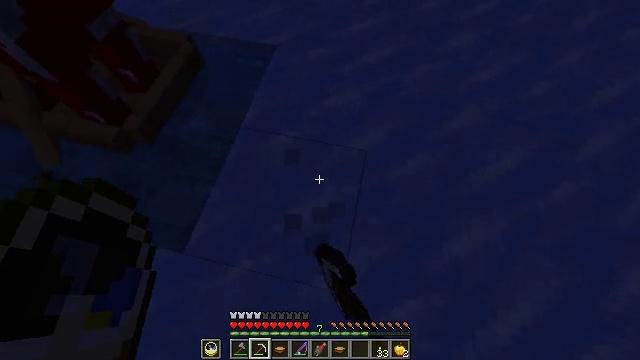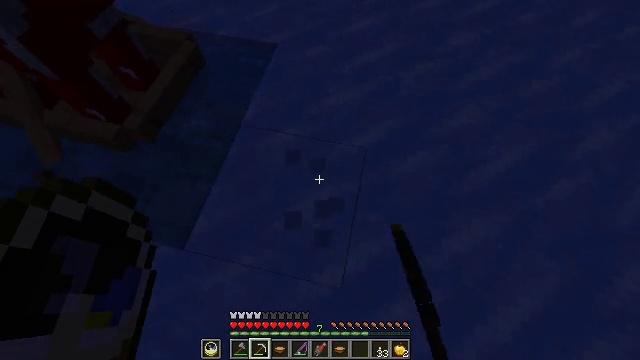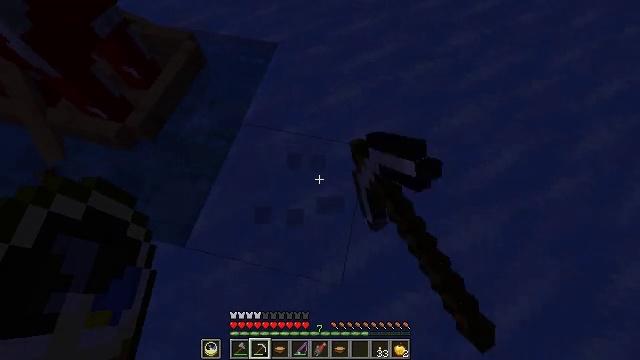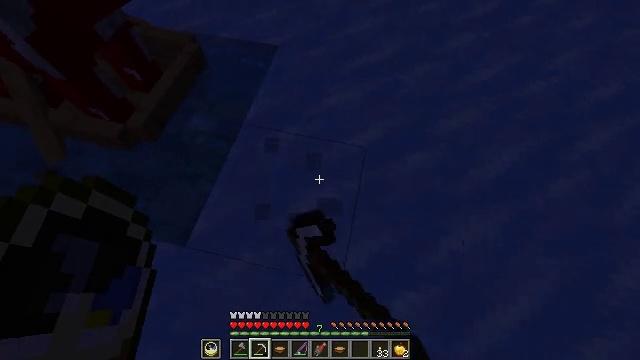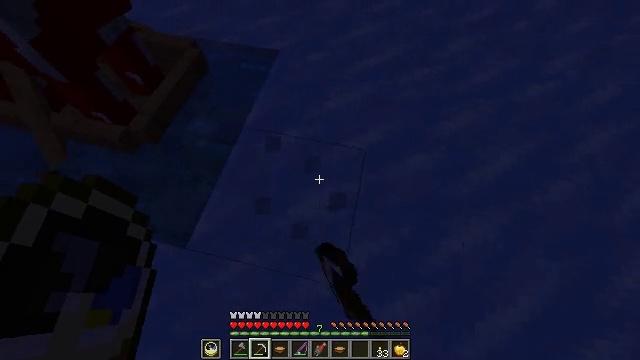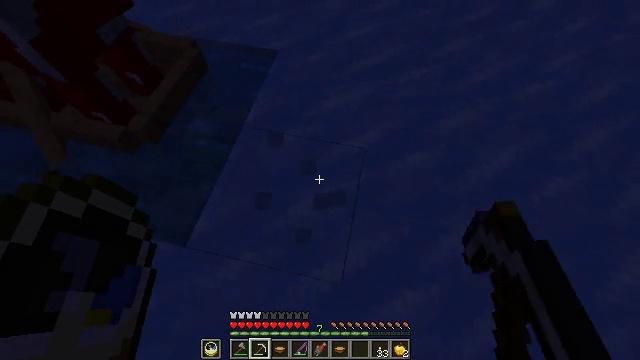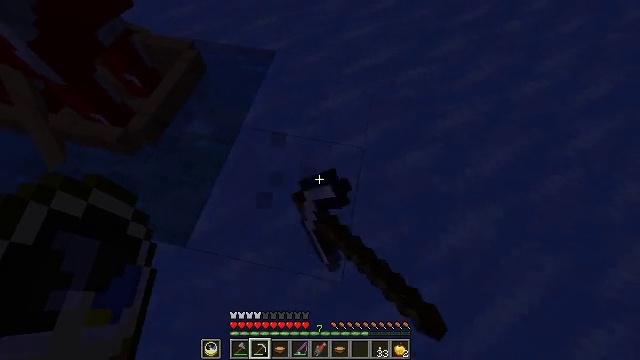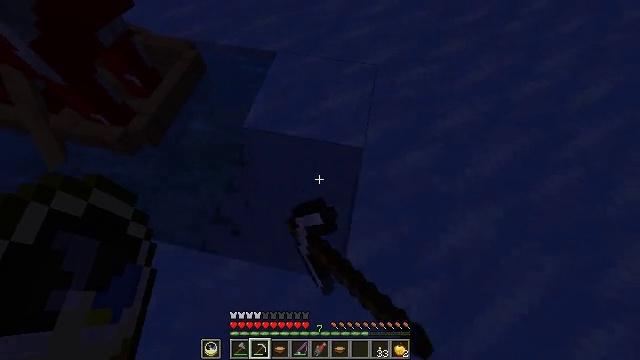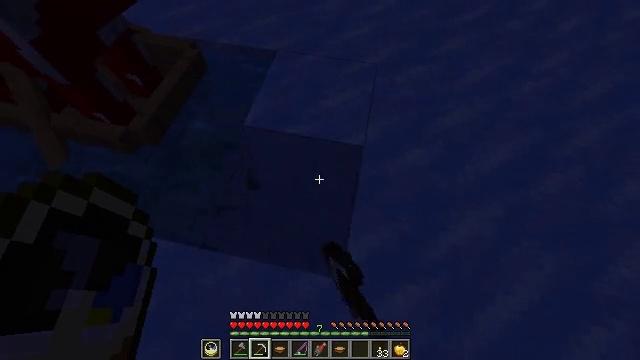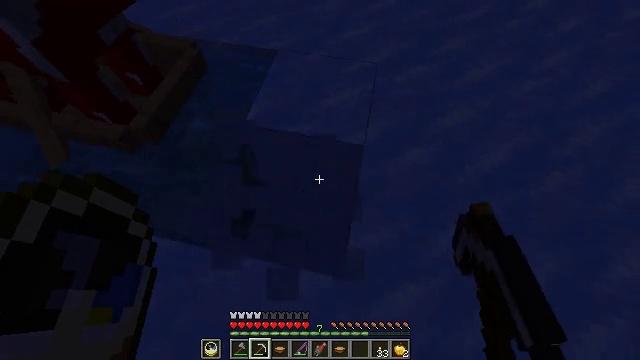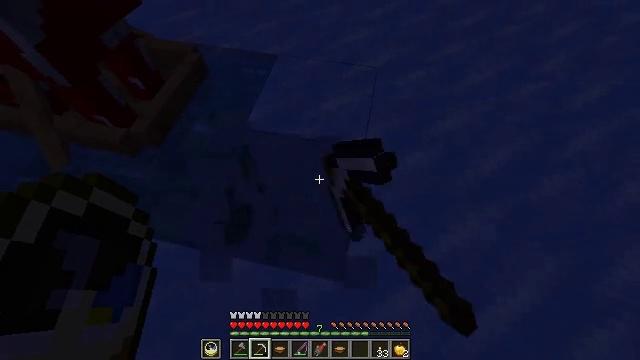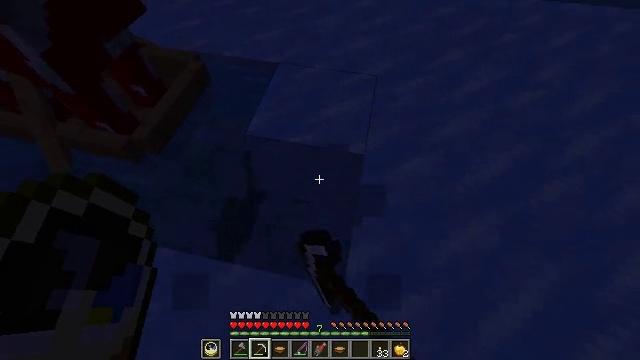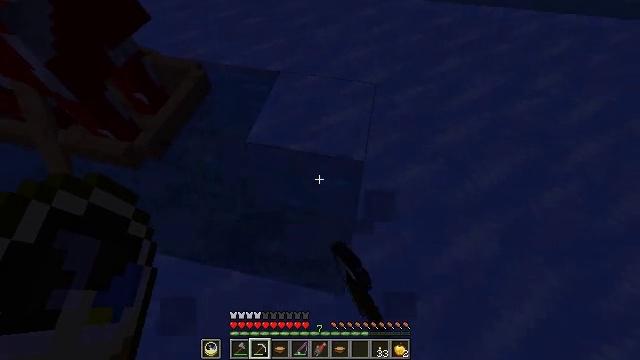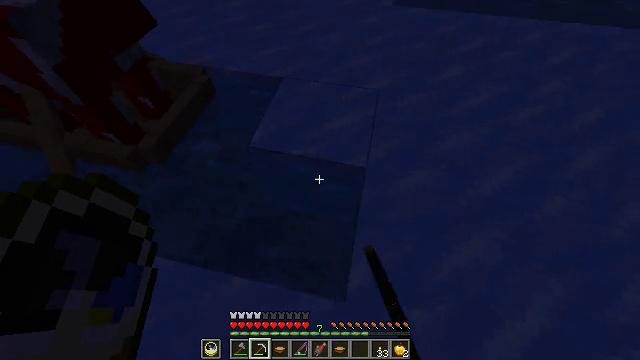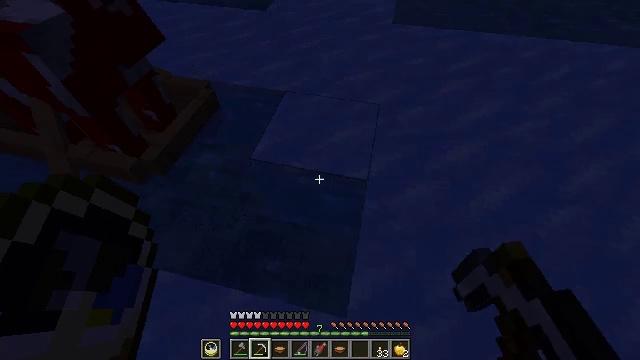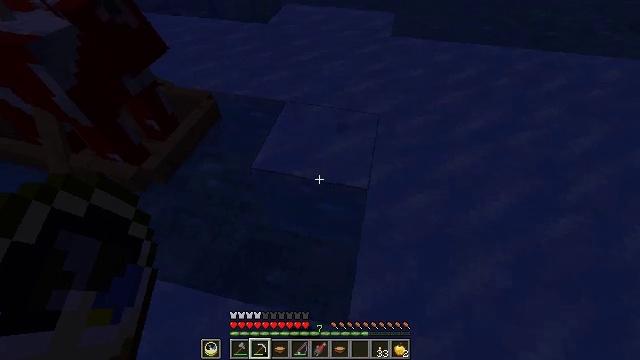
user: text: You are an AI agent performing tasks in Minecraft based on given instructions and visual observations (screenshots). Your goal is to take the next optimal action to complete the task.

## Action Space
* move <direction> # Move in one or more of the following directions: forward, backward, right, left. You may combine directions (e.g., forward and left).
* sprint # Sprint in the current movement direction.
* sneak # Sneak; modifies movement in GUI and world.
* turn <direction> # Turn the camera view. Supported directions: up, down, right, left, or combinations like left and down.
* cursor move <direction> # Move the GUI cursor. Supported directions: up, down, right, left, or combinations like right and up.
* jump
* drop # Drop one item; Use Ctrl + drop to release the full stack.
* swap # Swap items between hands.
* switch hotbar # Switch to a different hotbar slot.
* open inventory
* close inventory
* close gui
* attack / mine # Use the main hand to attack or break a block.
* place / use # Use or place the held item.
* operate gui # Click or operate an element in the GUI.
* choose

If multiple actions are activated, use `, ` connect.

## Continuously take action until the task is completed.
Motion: motion action
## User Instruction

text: Left-click to mine frosted ice.
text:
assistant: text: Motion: attack / mine
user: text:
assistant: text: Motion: attack / mine
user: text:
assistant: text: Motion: attack / mine
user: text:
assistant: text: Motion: turn up, attack / mine
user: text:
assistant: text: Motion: attack / mine
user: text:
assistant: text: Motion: attack / mine
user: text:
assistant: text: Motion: attack / mine
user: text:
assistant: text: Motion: attack / mine
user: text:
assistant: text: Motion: attack / mine
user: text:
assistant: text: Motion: attack / mine
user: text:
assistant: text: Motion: turn up, attack / mine
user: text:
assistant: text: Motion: turn up, attack / mine
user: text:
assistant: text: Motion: turn up, attack / mine
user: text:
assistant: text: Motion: turn up, attack / mine
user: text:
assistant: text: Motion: turn up, attack / mine
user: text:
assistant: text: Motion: attack / mine
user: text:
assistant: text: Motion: attack / mine
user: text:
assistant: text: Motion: attack / mine
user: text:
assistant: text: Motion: attack / mine
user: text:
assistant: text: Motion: attack / mine
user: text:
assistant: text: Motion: attack / mine
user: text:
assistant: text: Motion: attack / mine
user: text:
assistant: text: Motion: attack / mine
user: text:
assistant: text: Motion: attack / mine
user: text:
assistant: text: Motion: attack / mine
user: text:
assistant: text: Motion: attack / mine
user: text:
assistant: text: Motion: attack / mine
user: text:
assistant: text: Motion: attack / mine
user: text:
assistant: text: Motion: attack / mine
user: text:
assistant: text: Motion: attack / mine